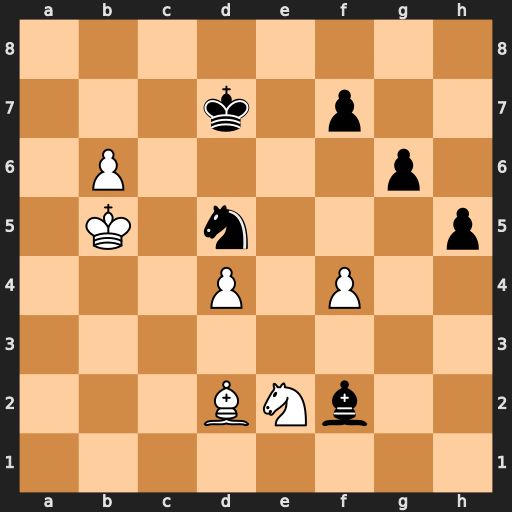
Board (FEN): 8/3k1p2/1P4p1/1K1n3p/3P1P2/8/3BNb2/8
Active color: w
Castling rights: -
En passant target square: -
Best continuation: b7 Kc7 Ka6 Kb8 Ba5 Be1 Bxe1